Chest X-ray:
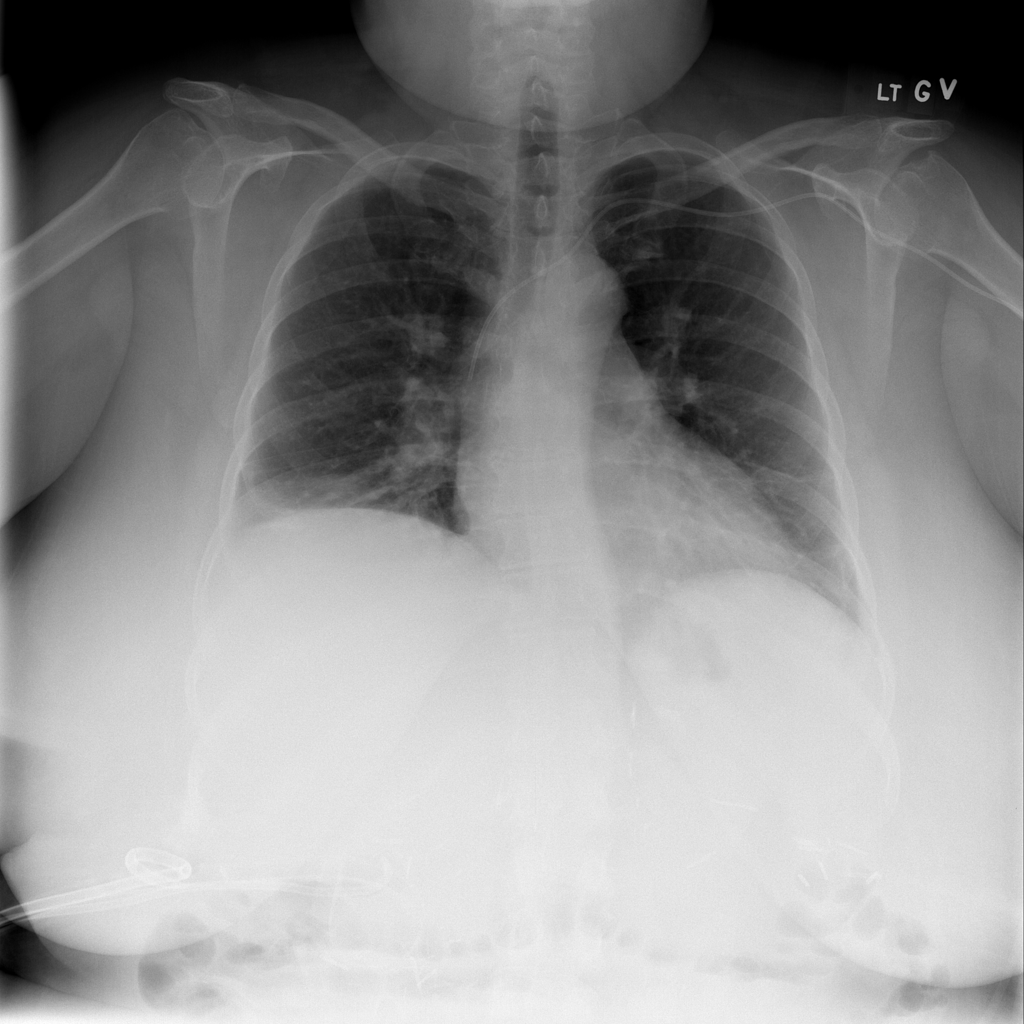
Findings: Consolidation, Effusion
No abnormal finding: no